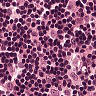
Metastatic tissue present: no